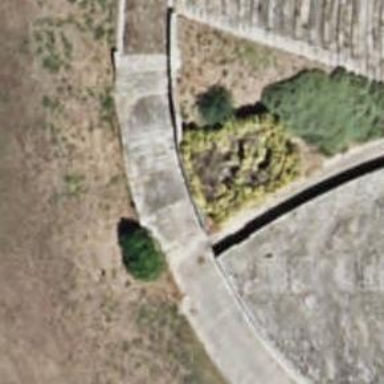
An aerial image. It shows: Set of steps made of paving stones.